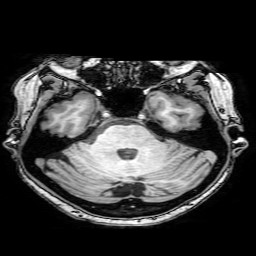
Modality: T1w
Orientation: coronal
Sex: female
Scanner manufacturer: philips
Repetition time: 0.008136 s
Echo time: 0.00373 s